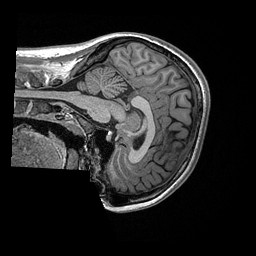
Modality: T1w
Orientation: sagittal
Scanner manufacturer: ge
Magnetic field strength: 3 T
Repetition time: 2.349 s
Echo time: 0.002968 s